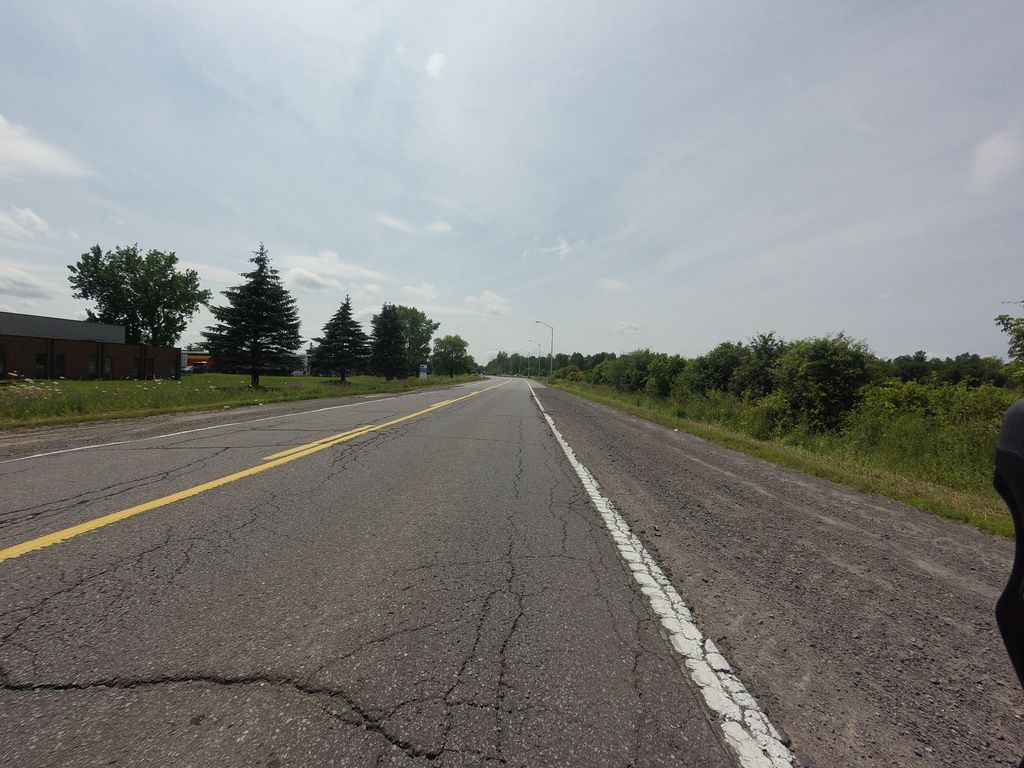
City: ottawa-gatineau